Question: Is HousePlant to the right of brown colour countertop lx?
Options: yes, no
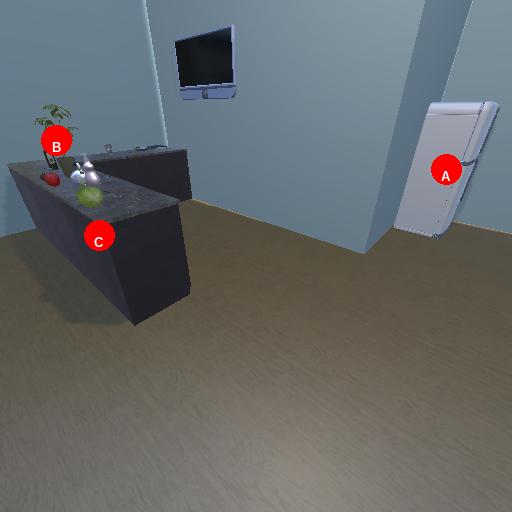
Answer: yes